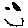
Label: smiley face